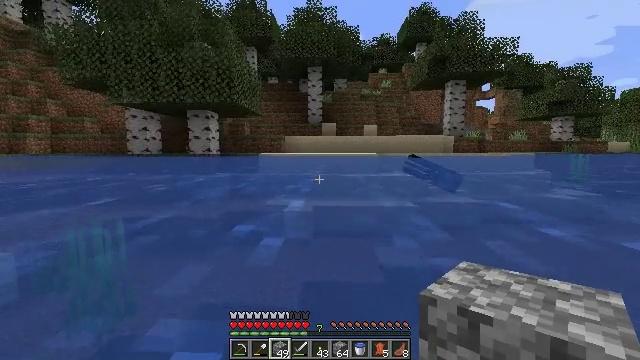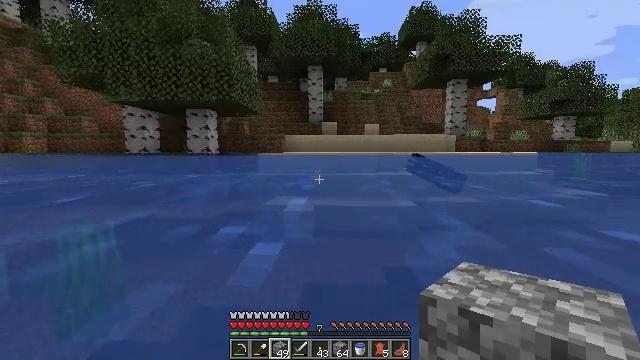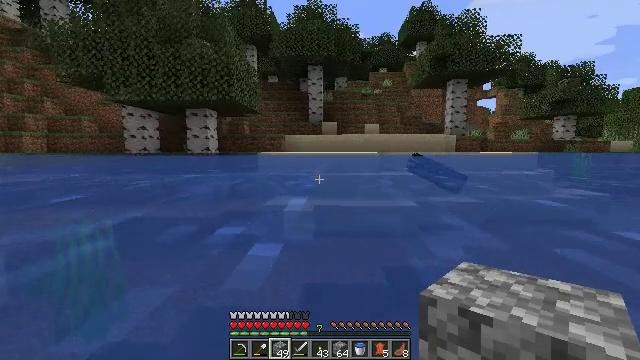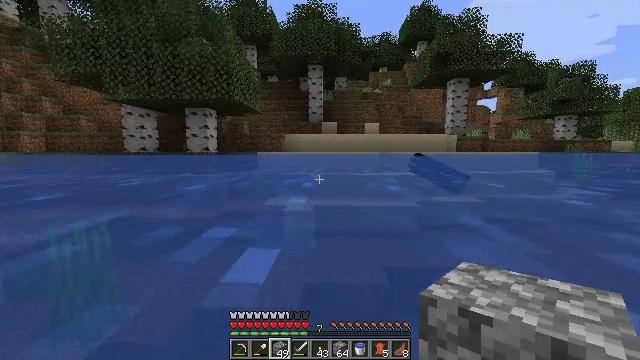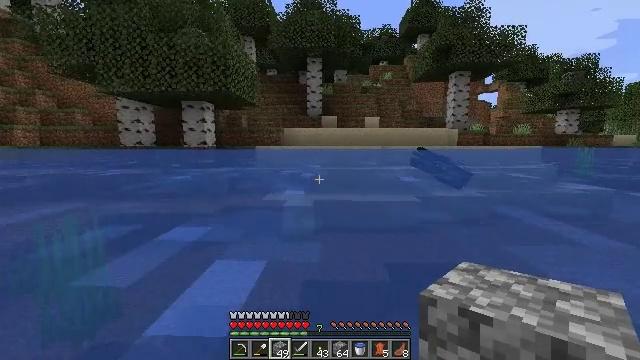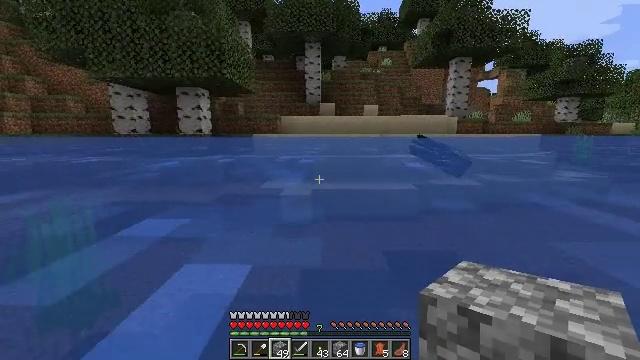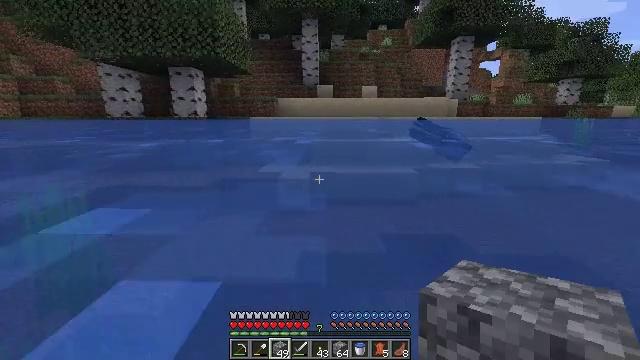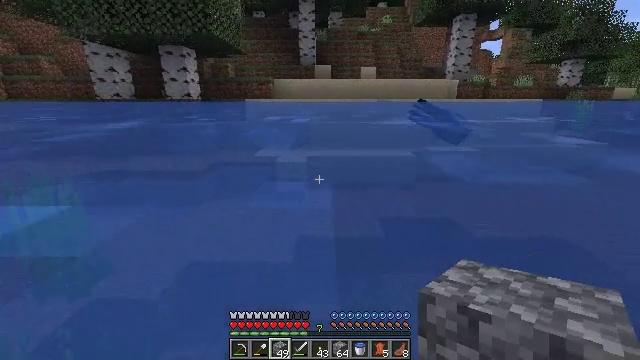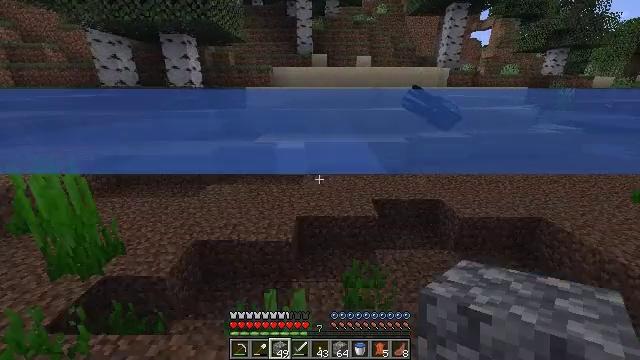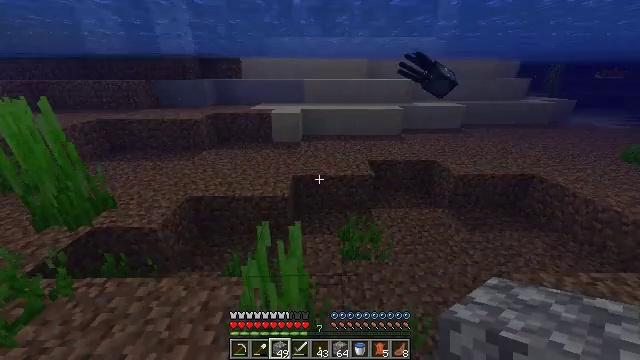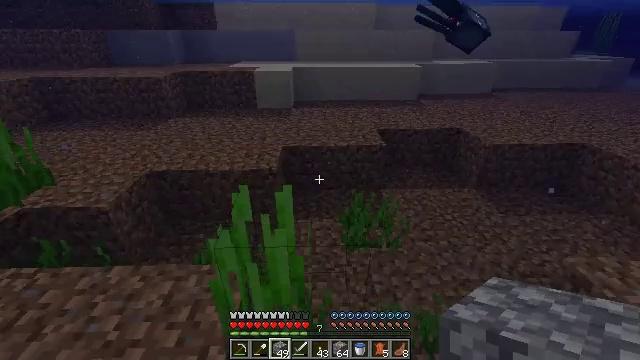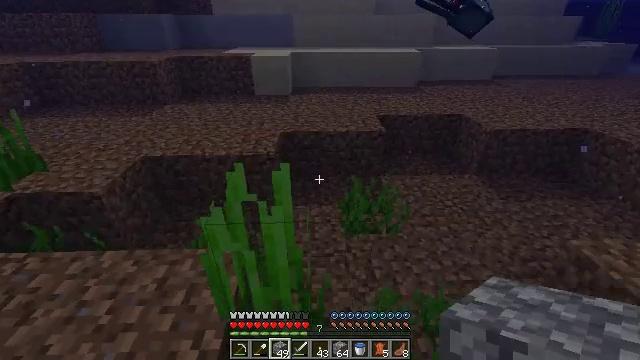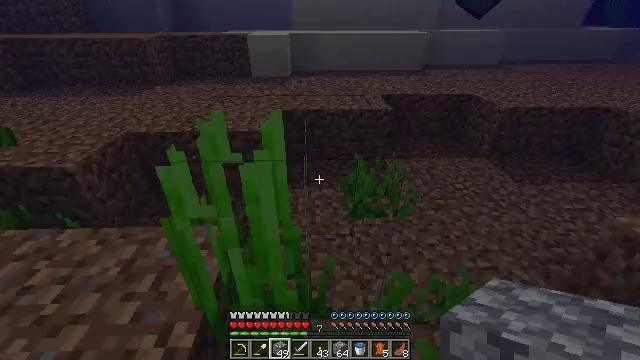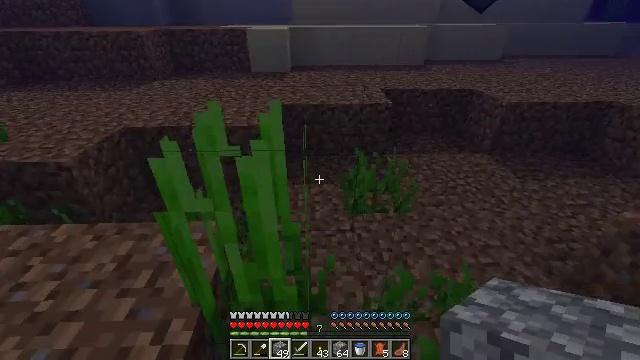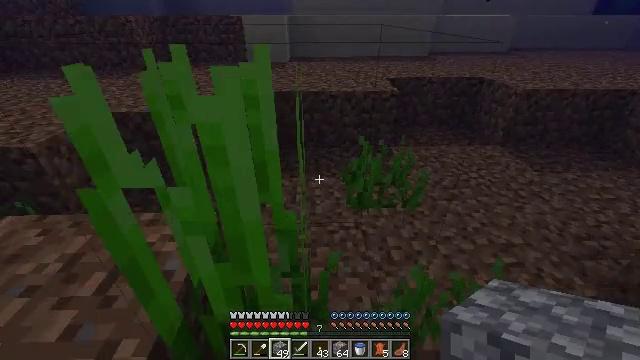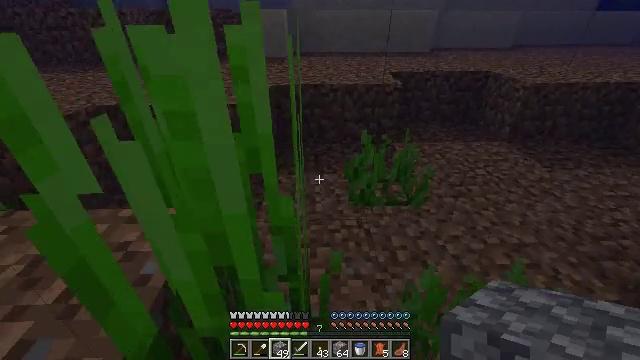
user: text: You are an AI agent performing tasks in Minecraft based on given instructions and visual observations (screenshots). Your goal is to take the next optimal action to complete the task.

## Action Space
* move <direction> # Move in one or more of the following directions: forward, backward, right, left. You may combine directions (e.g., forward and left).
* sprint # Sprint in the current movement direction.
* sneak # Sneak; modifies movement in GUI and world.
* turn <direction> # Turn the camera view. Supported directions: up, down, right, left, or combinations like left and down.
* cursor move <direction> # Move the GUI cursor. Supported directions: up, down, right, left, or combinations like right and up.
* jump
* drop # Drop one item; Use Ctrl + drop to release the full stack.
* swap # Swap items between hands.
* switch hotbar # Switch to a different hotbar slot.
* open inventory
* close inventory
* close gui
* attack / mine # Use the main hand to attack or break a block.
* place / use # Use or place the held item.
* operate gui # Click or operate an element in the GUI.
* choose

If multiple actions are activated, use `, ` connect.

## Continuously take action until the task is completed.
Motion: motion action
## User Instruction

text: Collect sugar cane near water sources.
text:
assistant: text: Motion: move forward, sprint
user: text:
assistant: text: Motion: move forward, sprint
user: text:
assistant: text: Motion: move forward, sprint
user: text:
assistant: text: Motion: move forward, sprint, turn down
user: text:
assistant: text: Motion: move forward, sprint, turn down
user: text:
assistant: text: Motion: move forward, sprint, turn down
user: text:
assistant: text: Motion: move forward, sprint, turn down
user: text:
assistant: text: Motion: move forward, sprint, turn down
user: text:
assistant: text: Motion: move forward, sprint, turn right and down
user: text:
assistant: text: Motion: move forward, sprint, turn down
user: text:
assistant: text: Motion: move forward, sprint, turn down
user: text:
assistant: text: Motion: move forward, sprint, turn down
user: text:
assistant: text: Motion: move forward, sprint
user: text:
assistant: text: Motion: move forward, sprint
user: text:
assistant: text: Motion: move forward, sprint
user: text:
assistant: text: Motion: move forward, sprint
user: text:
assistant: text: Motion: move forward, sprint, turn up
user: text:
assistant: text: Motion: move forward, sprint, turn up, jump
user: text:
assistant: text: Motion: move forward, sprint, turn up, jump
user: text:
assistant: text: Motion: move forward, sprint, turn up, jump
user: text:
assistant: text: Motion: move forward, sprint, turn up, jump
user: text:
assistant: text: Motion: move forward, sprint, turn right and up, jump
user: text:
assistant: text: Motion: move forward, sprint, turn right and up, jump
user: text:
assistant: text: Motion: move forward, sprint, turn right and up, jump
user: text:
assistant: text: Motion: move forward, sprint, jump
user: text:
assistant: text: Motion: move forward, sprint, jump
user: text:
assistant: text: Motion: move forward, sprint, jump
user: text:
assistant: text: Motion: move forward, sprint, turn right, jump
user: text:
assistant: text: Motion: move forward, sprint, turn right, jump
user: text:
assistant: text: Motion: move forward, sprint, jump